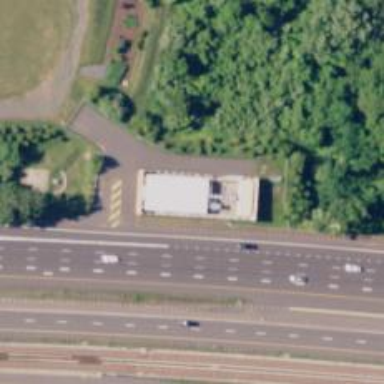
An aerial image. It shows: Traction substation for powering transportation systems.